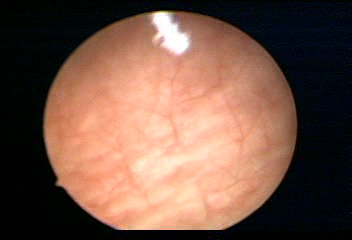
Modality: WLC
Class: Normal mucosa
Bladder cancer association: No